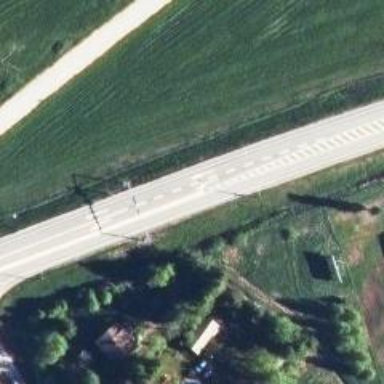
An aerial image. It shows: Asphalt trunk highway.